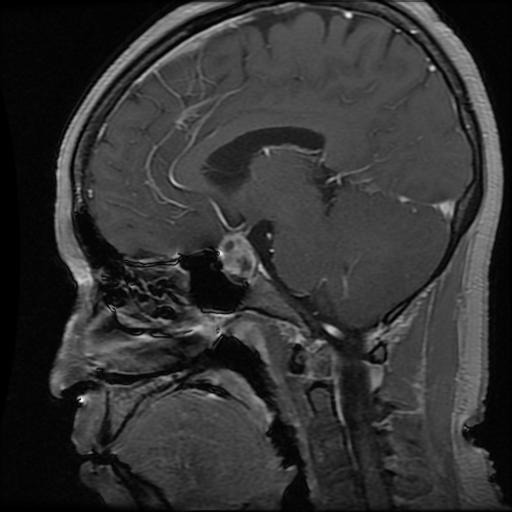
Label: pituitary